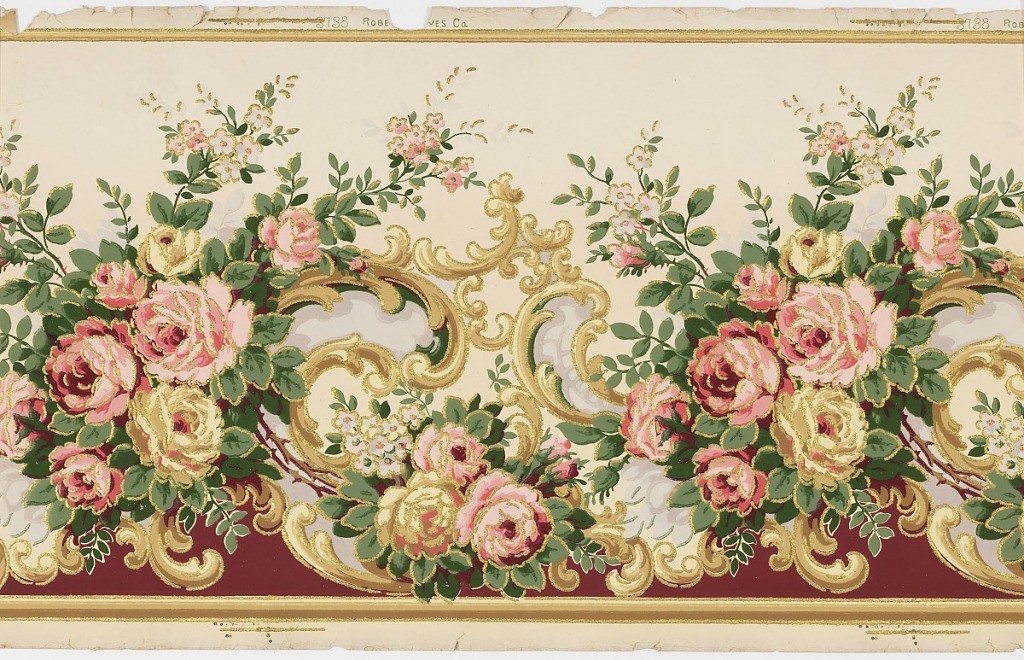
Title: Frieze
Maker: Robert Graves Co., New York, New York
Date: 1905–1915
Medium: Machine-printed paper, applied mica flakes
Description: Flitter frieze with bouquets of large roses, red and yellow, alternating with acanthus scrolls. All the motifs are outlined in gold mica flakes. Printed on a yellow ground.